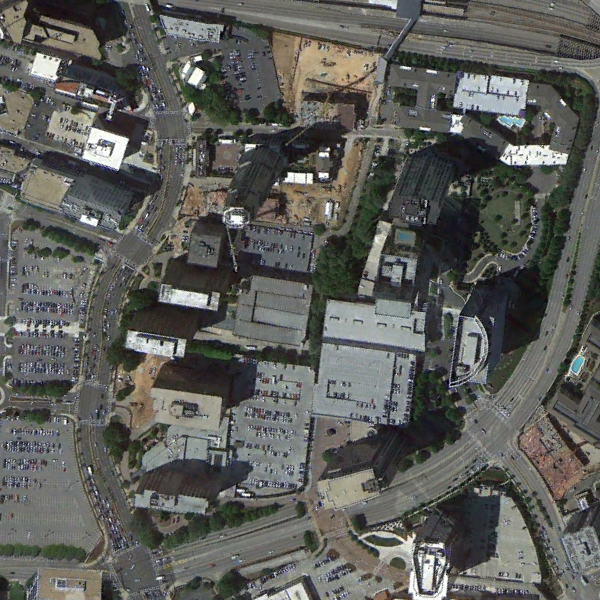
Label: Commercial